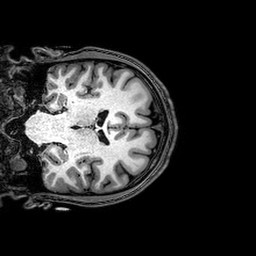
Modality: T1w
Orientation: coronal
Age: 22
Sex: male